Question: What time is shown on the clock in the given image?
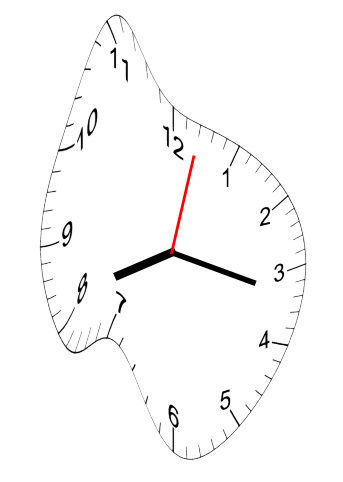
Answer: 08:17:02